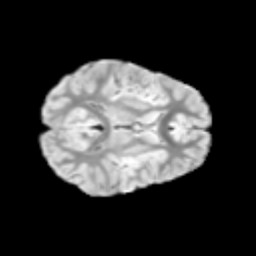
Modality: T2w
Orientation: axial
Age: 9
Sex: female
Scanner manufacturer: siemens
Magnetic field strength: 3 T
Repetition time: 3.8 s
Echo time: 0.07 s